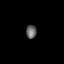
Tissue: lung
Cell type: B cells
Senescence score: 0.5886
Nuclear area (px): 139
Mean DAPI intensity: 102.669